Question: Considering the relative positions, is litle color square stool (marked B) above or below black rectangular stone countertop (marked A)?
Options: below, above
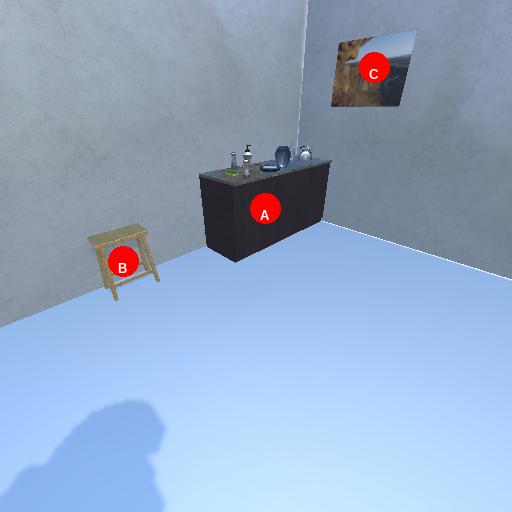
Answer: below